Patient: sex M, age 54
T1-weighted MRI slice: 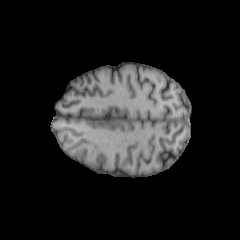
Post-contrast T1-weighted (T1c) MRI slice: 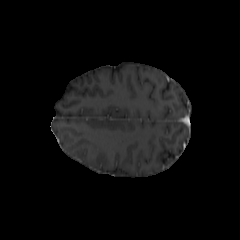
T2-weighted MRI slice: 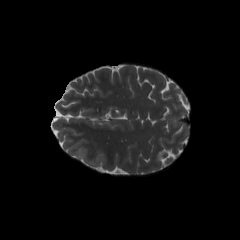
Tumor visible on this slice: yes
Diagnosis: Astrocytoma, IDH-wildtype
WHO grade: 3